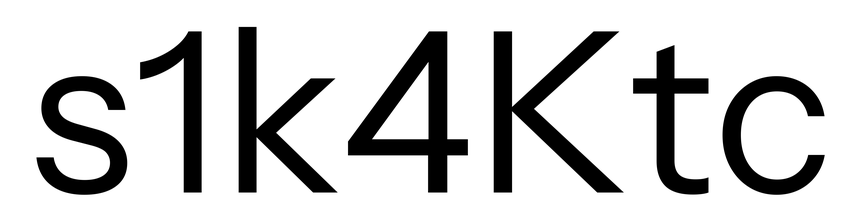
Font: InstrumentSans_Regular